九年级 · 解析几何
如图, $C E$ 与 $B D$ 交于点 $A$, 要使 $\triangle E A D \sim \triangle B A C$, 需要添加一个条件,

这个条件可以是 $\qquad$ . (写一个即可)

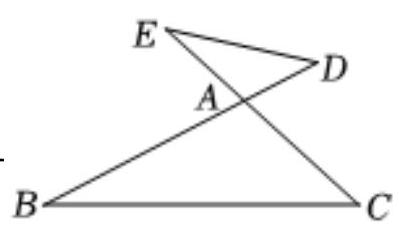
答案:  $\angle B=\angle E$

解析: 解: 根据图象可知, $\angle E A D$ 与 $\angle B A C$ 为对顶角,

$\therefore \angle E A D=\angle B A C$,

$\therefore$ 根据相似三角形的判定定理: 两组角分别对应相等的两个三角形是相似三角形,

得到 $\angle B=\angle E$, 即可证明 $\triangle E A D \backsim \triangle B A C$.

故答案为: $\angle B=\angle E$ (答案不唯一).

根据相似三角形的判定定理：两组角分别对应相等的两个三角形是相似三角形，即可得到答案.

本题考查了相似三角形的判定, 熟练掌握相似三角形的判定定理是解题关键.